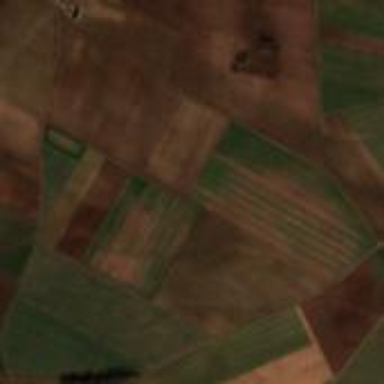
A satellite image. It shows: Farmland with wheat crops.